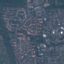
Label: Residential